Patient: sex M, age 71
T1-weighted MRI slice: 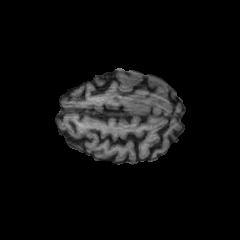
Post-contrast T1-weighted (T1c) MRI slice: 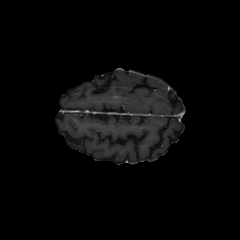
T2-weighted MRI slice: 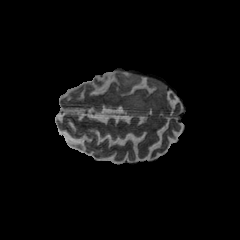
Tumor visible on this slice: yes
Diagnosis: Glioblastoma, IDH-wildtype
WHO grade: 4